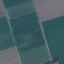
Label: AnnualCrop